Interaction volume radius: 10 \u00c5
Interaction volume height: 15 \u00c5
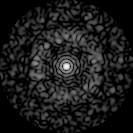
Disorder parameter: 0.8335